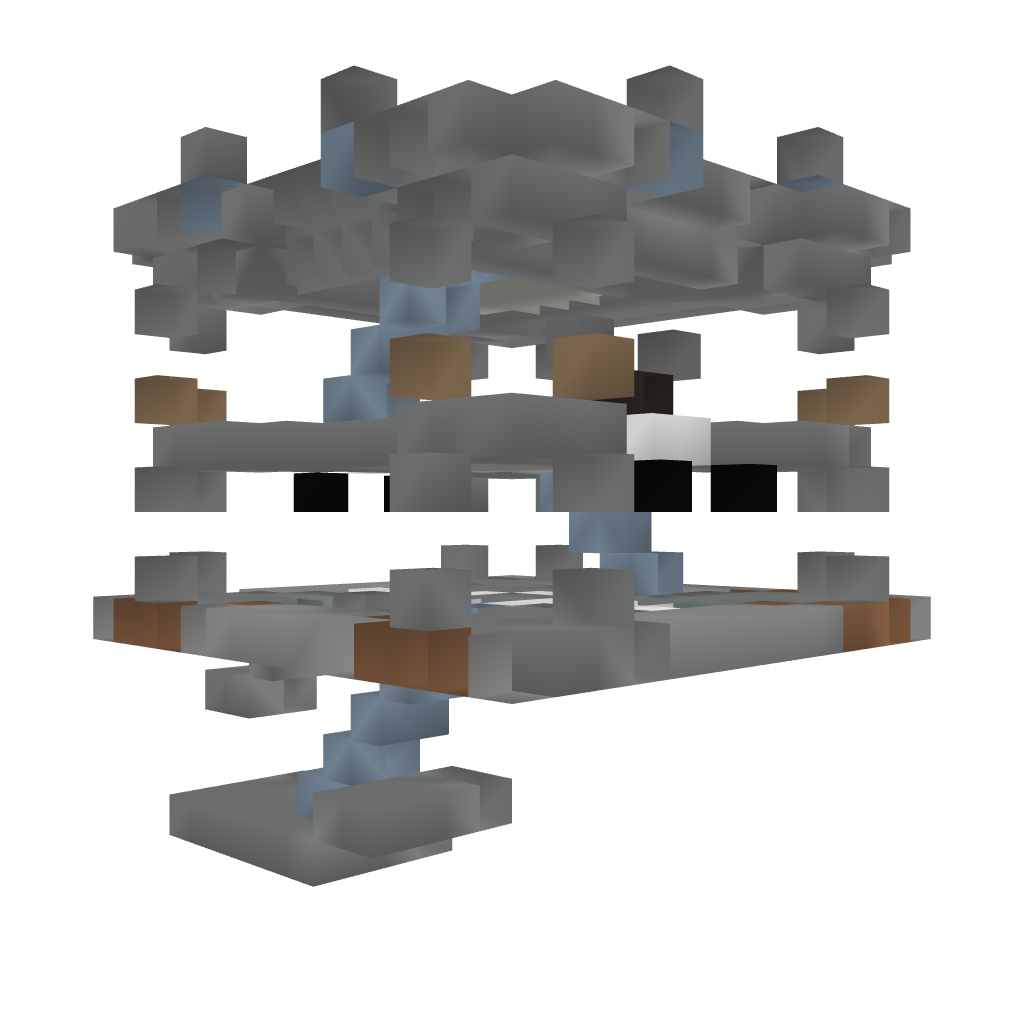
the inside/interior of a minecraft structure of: PvP Tower [White]